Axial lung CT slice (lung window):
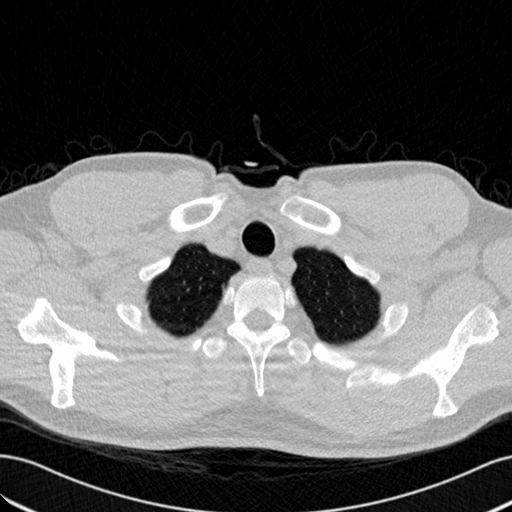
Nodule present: no